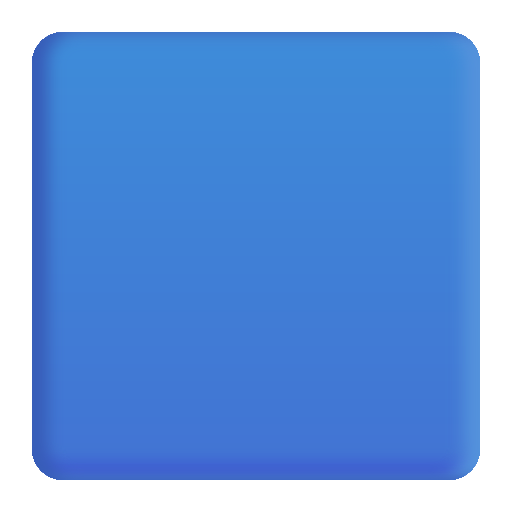
blue square color